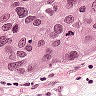
Metastatic tissue present: yes